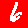
Digit: 6